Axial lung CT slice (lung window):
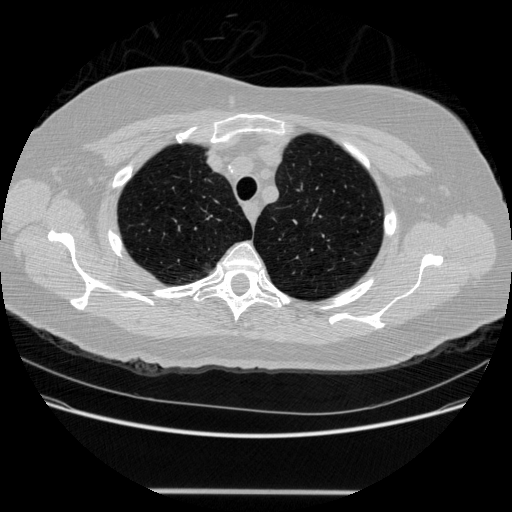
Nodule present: no